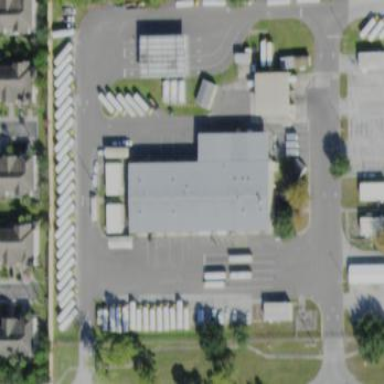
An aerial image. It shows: Transportation building.